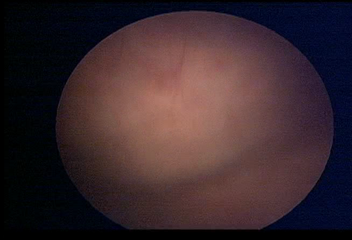
Modality: WLC
Class: Normal mucosa
Bladder cancer association: No